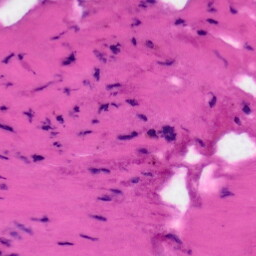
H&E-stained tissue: Tonsil